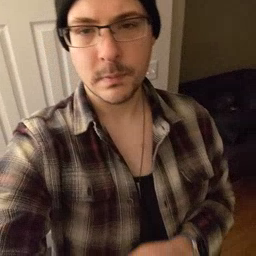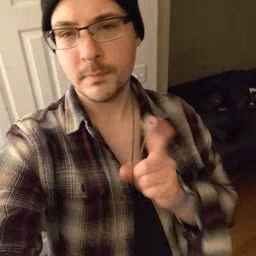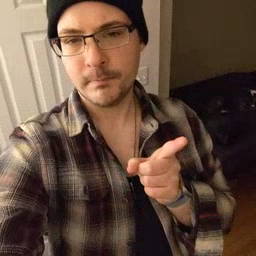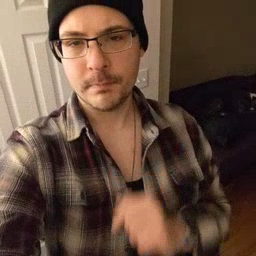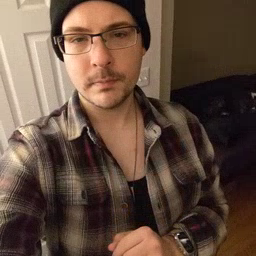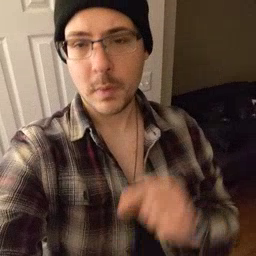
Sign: hesheit